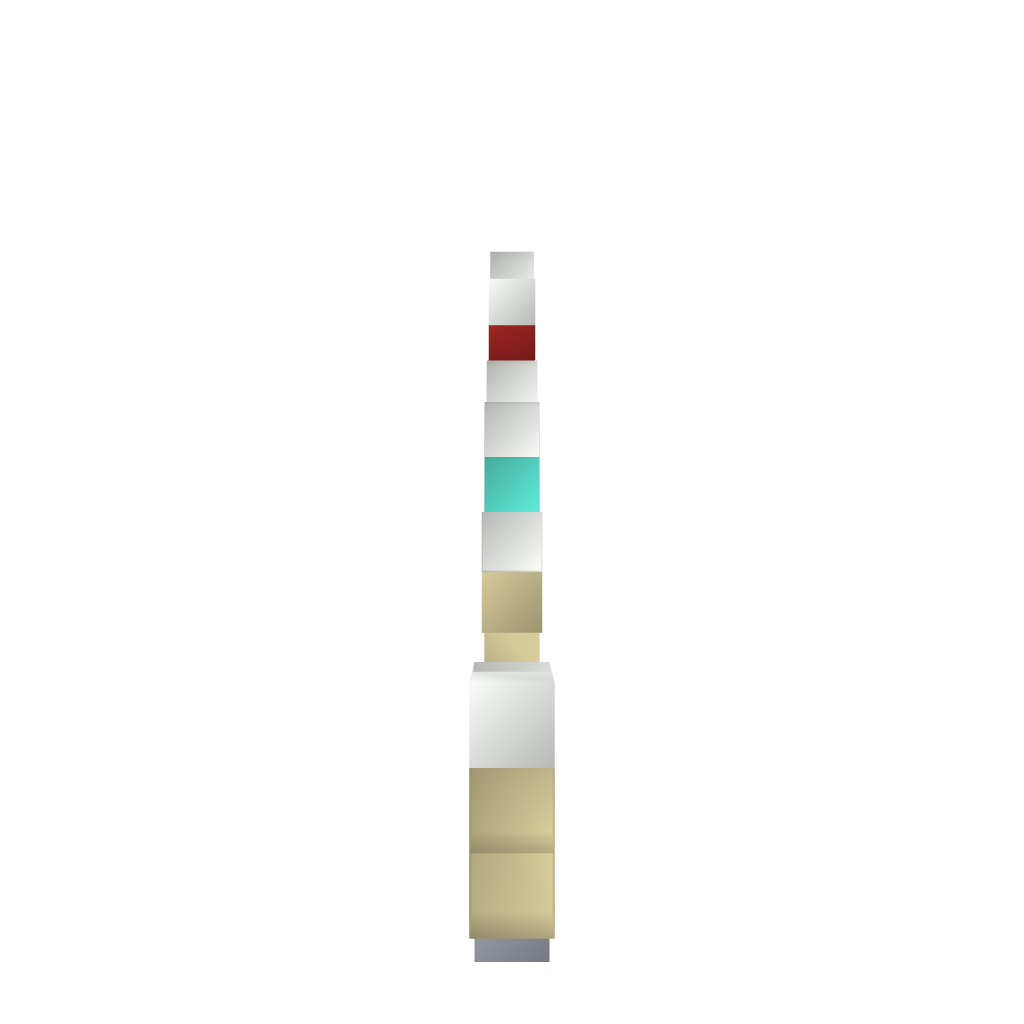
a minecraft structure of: King's Quest